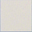
Piece: xx